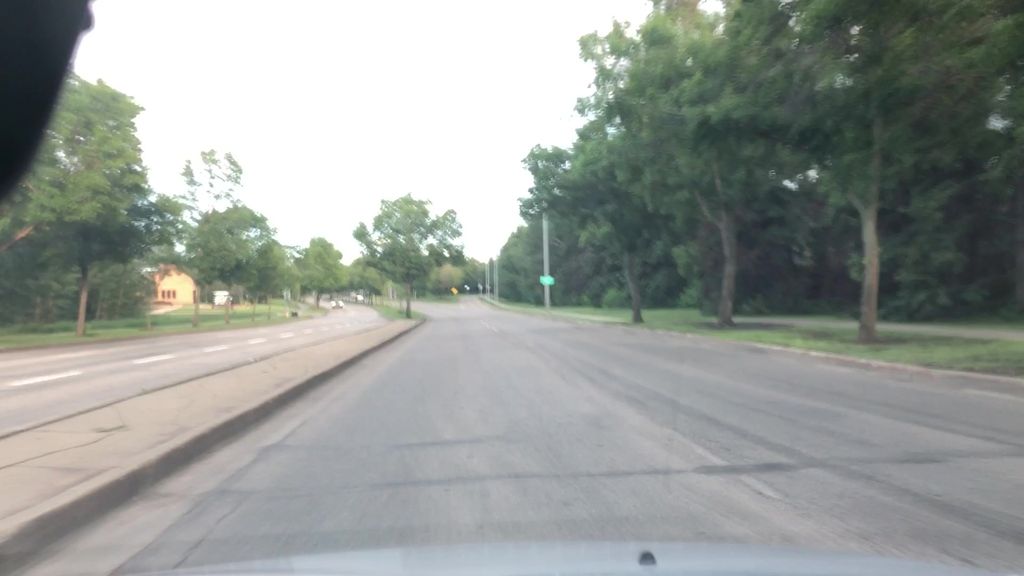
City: edmonton